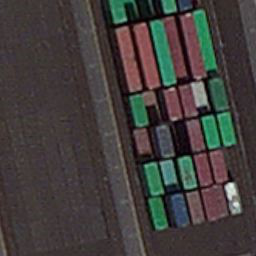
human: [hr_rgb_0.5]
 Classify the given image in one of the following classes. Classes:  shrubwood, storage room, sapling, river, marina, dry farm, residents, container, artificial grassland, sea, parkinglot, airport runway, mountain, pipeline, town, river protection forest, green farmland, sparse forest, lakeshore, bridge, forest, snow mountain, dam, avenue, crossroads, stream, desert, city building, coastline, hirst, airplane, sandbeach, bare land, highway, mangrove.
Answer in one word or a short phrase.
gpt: container